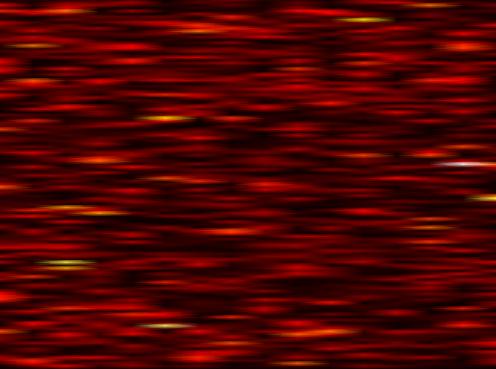
Label: FBMC